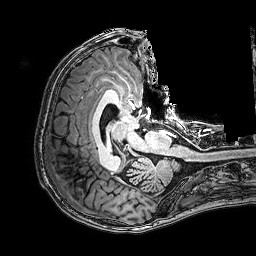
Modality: T1w
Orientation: axial
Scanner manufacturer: philips
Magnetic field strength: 3 T
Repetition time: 0.0096 s
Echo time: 0.0046 s